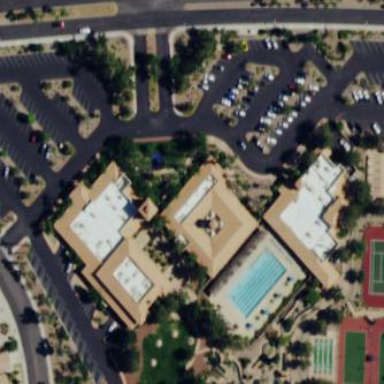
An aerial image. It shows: Community center.